Field crop: tomato
Growth stage: 1
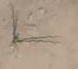
Species: cyperus